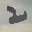
Label: 2